Question:
Maximo 7.6.1.1:
Is it possible to put a custom hyperlink or button in the start centre?
Ideally, the hyperlink or button would be in a custom container/box.
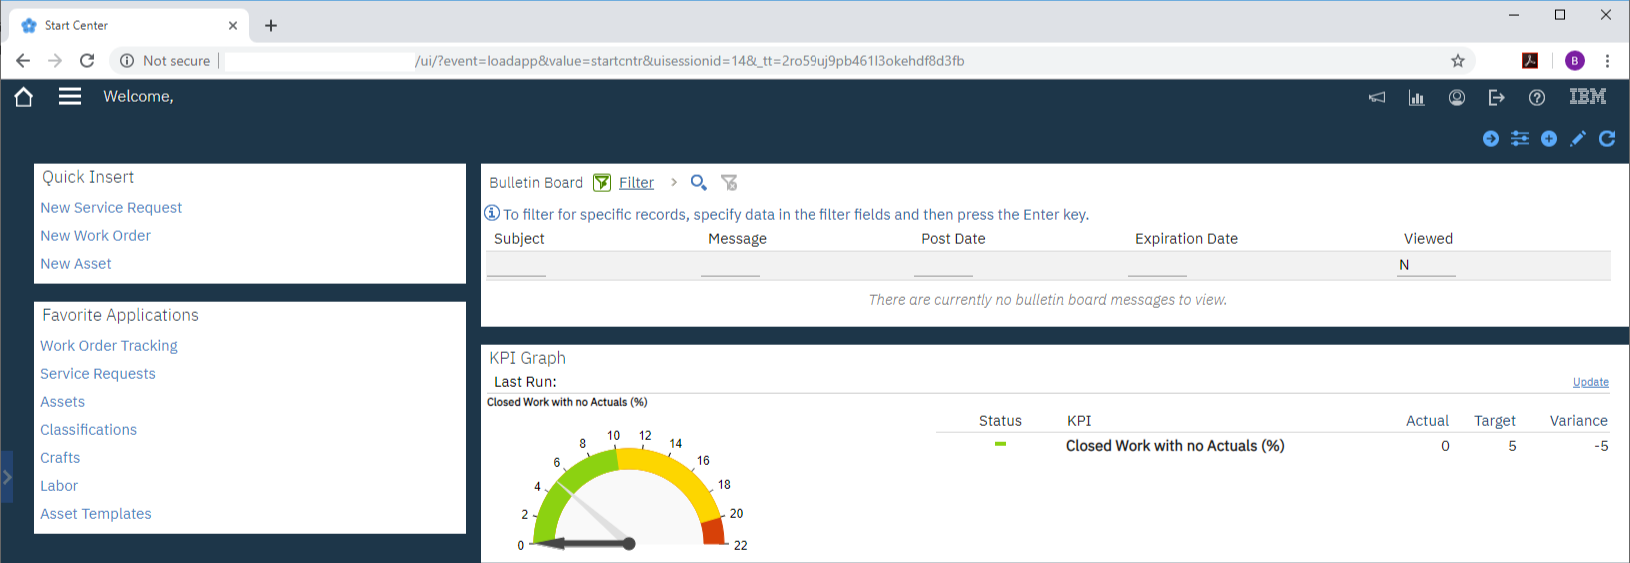
Answer: It looks like the answer is yes.
Export LIBRARY.xml, modify it by adding a full URL, then re-import it:
<URL>
Additional information here: <URL>